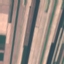
Land use / land cover: AnnualCrop